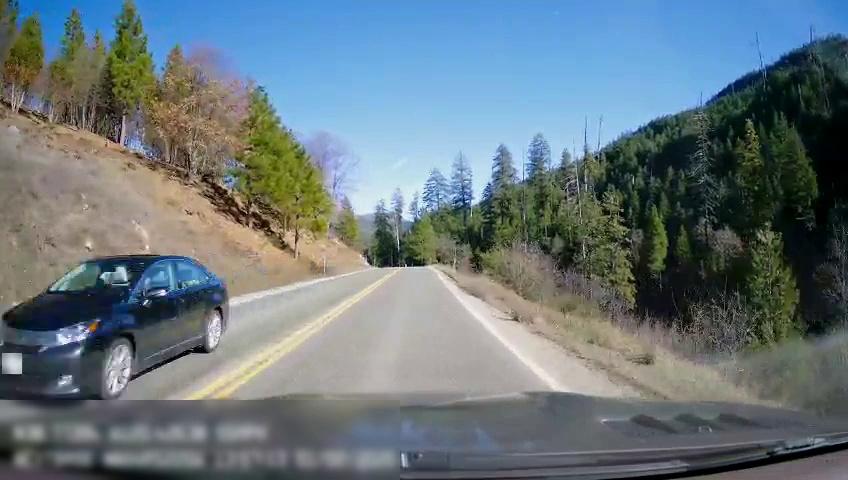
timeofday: Day
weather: Sunny
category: Drivable Space
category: Drivable Space
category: Vehicles | Car
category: Lanes | Opposite Lane
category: Lanes | Current Lane
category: Lanes | Opposite Lane
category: Lanes | Current Lane